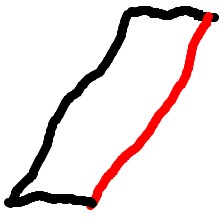
Shape: parallelogram